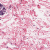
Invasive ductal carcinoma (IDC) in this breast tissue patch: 0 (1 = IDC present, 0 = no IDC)